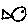
Label: fish